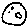
Label: moon